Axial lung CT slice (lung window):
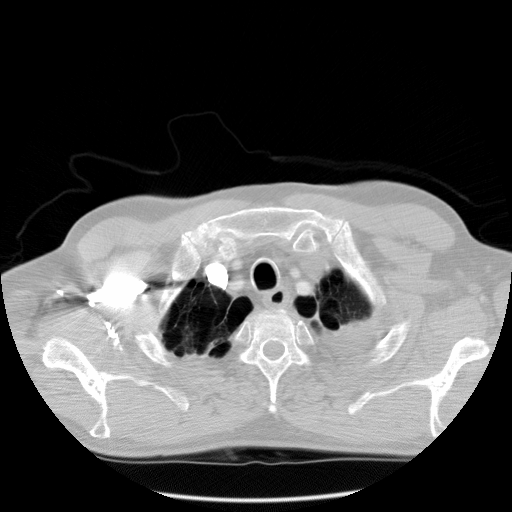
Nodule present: no